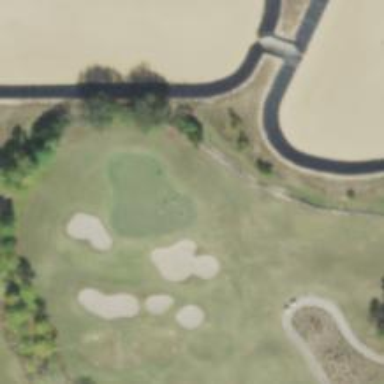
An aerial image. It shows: Golf hole.